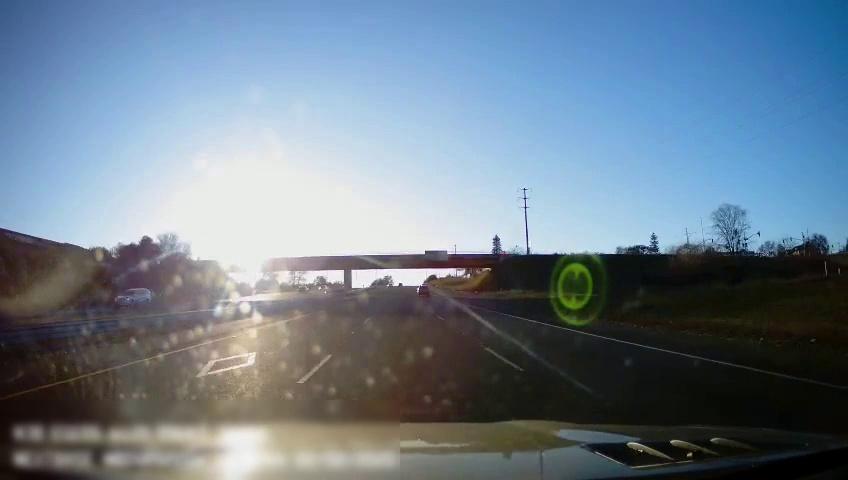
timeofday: Day
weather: Sunny
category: Drivable Space
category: Drivable Space
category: Vehicles | SUV
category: Vehicles | SUV
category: Vehicles | Car
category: Lanes | Current Lane
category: Lanes | Current Lane
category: Lanes | Alternate Lane
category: Lanes | Alternate Lane
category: Traffic | Signs